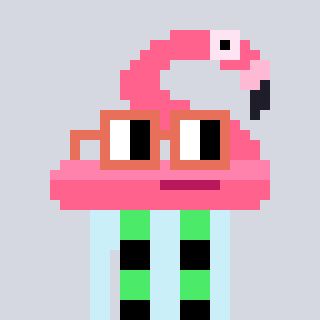
a pixel art character with square orange glasses, a flamingo-shaped head and a cold-colored body on a cool background